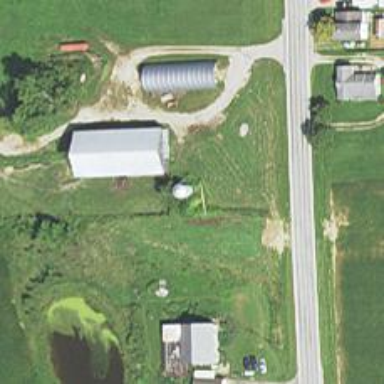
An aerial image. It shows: Silo.